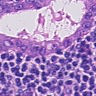
Metastatic tissue present: yes